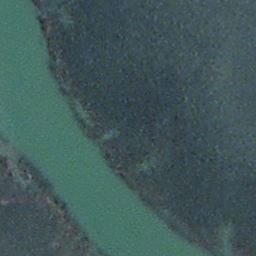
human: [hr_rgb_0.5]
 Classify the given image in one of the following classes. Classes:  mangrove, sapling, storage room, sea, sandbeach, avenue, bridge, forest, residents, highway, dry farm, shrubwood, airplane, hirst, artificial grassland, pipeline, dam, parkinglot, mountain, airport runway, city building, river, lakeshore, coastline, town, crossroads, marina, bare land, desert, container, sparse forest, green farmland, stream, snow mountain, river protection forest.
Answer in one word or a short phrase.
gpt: stream